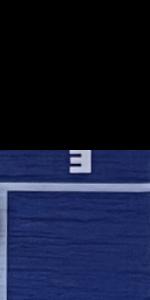
Label: Empty